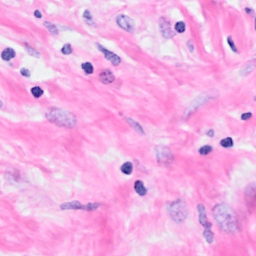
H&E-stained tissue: Breast